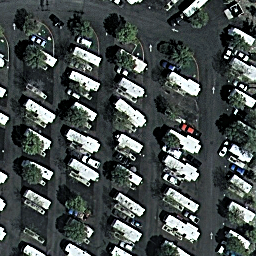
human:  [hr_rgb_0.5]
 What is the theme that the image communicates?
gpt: mobile home park